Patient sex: M
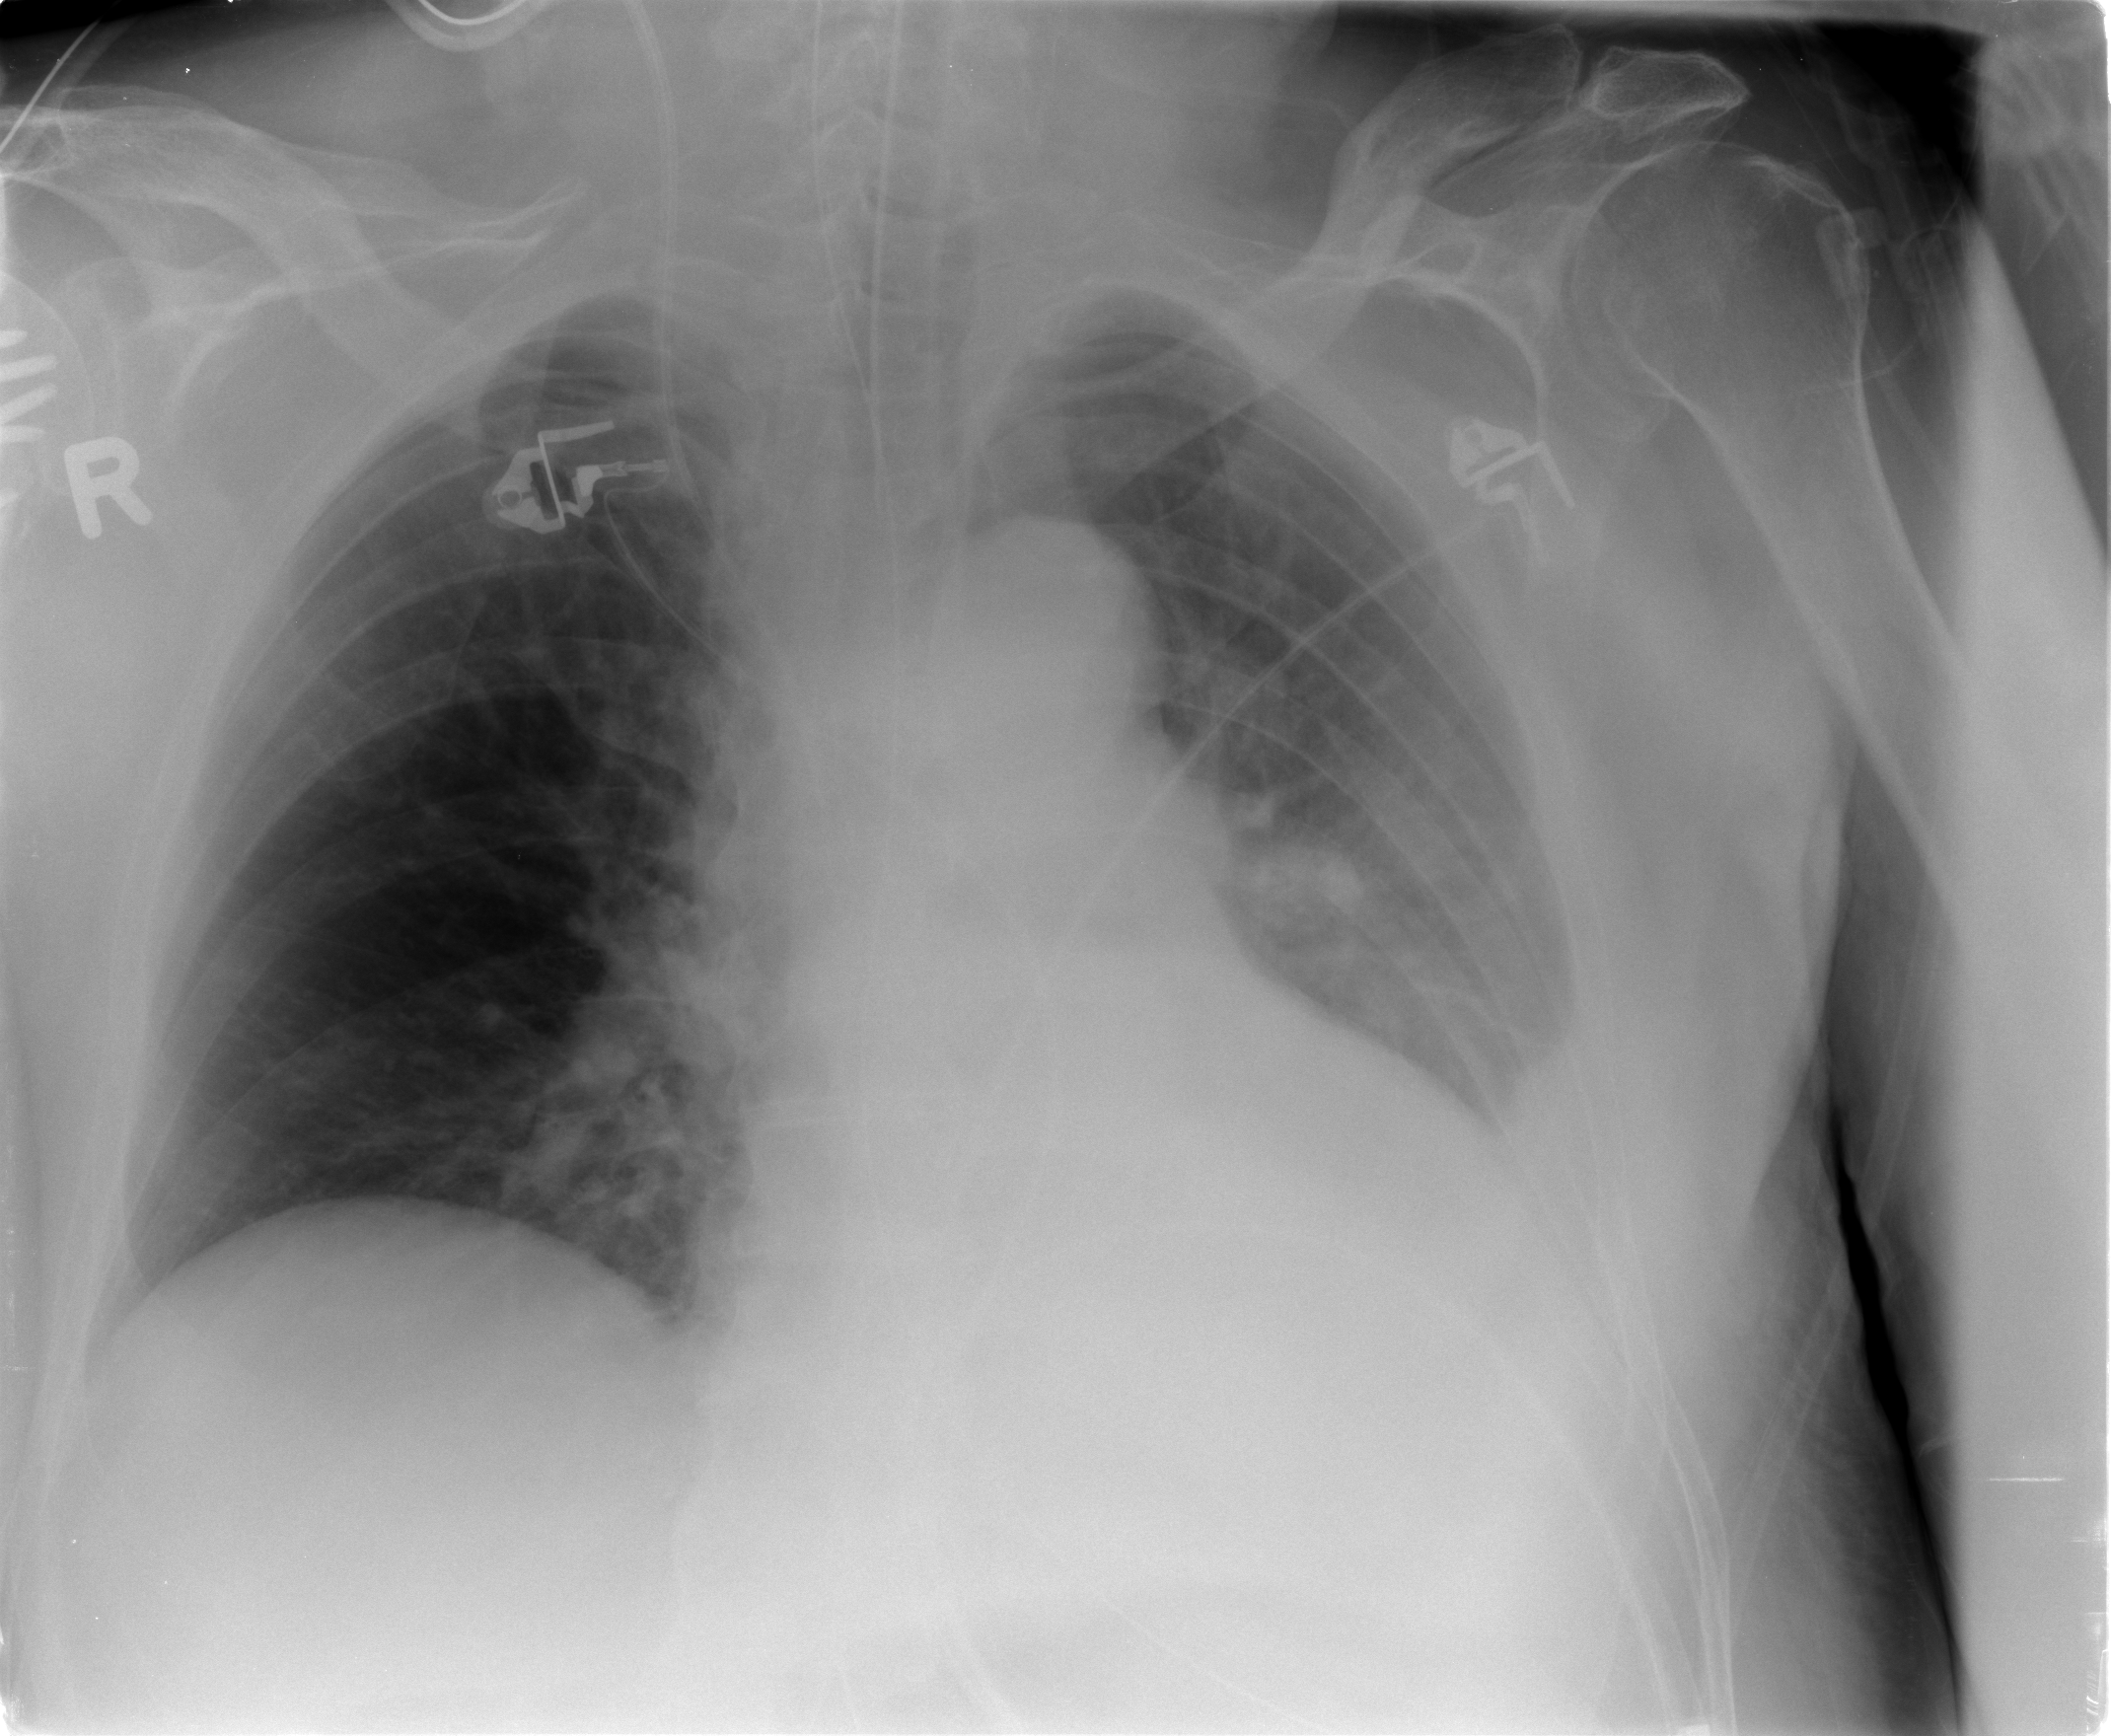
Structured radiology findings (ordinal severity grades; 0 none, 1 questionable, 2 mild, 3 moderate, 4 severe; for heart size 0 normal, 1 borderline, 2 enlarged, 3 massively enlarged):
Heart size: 2
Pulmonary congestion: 2
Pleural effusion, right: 1
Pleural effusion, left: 2
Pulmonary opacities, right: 0
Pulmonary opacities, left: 0
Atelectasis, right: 0
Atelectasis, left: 2